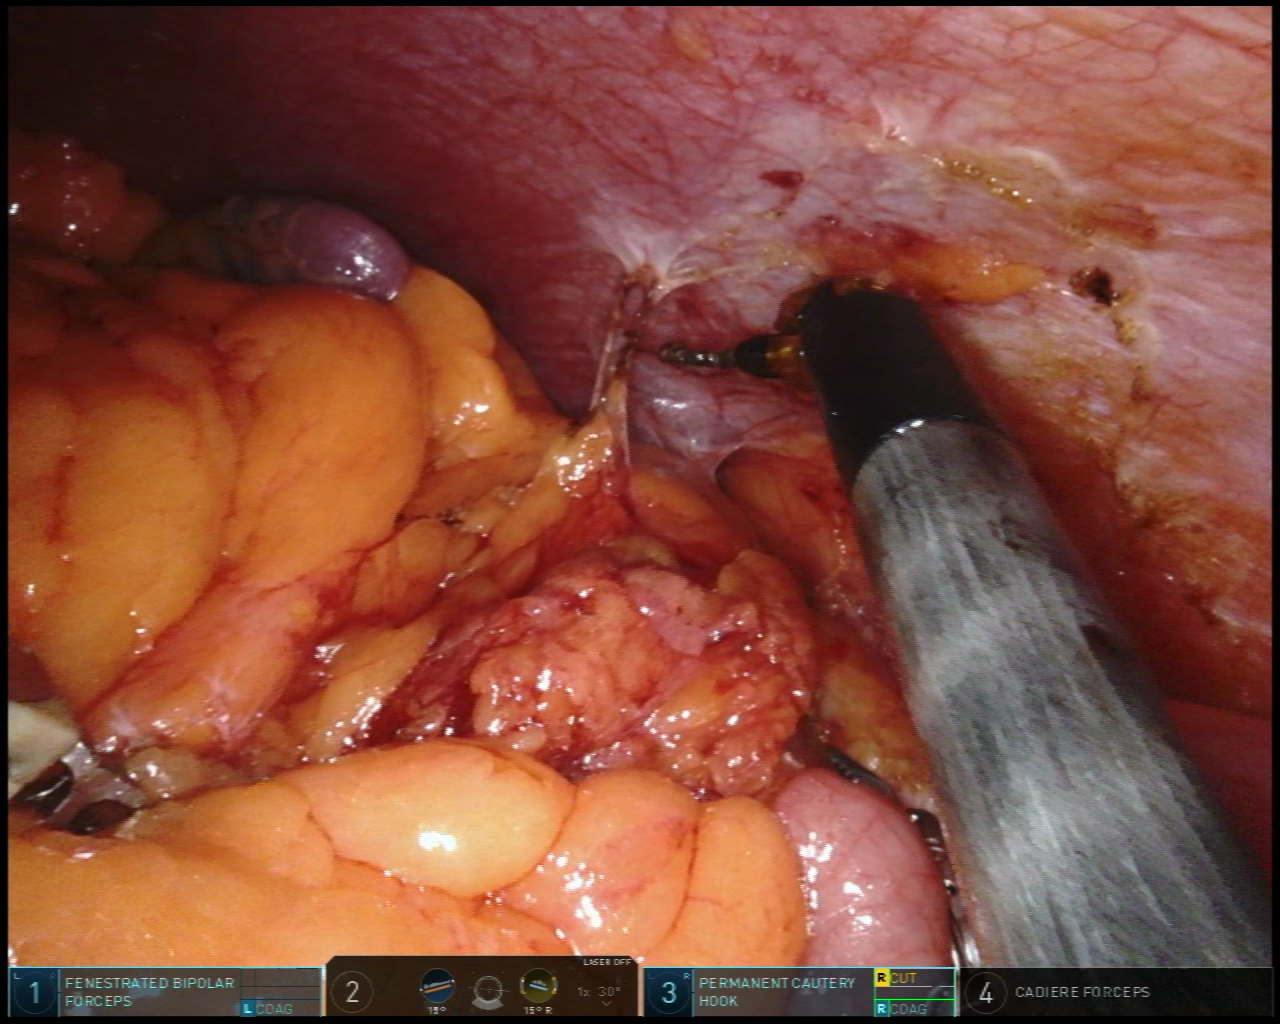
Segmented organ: spleen
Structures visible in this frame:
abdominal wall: yes
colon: yes
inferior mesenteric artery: no
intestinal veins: no
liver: no
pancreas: no
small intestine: no
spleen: yes
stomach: no
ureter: no
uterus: no
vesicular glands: no